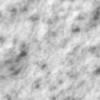
Label: no_change